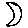
Label: moon